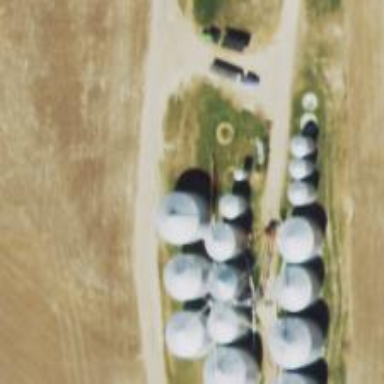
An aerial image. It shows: Silo.